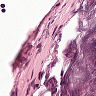
Metastatic tissue present: no